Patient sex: F
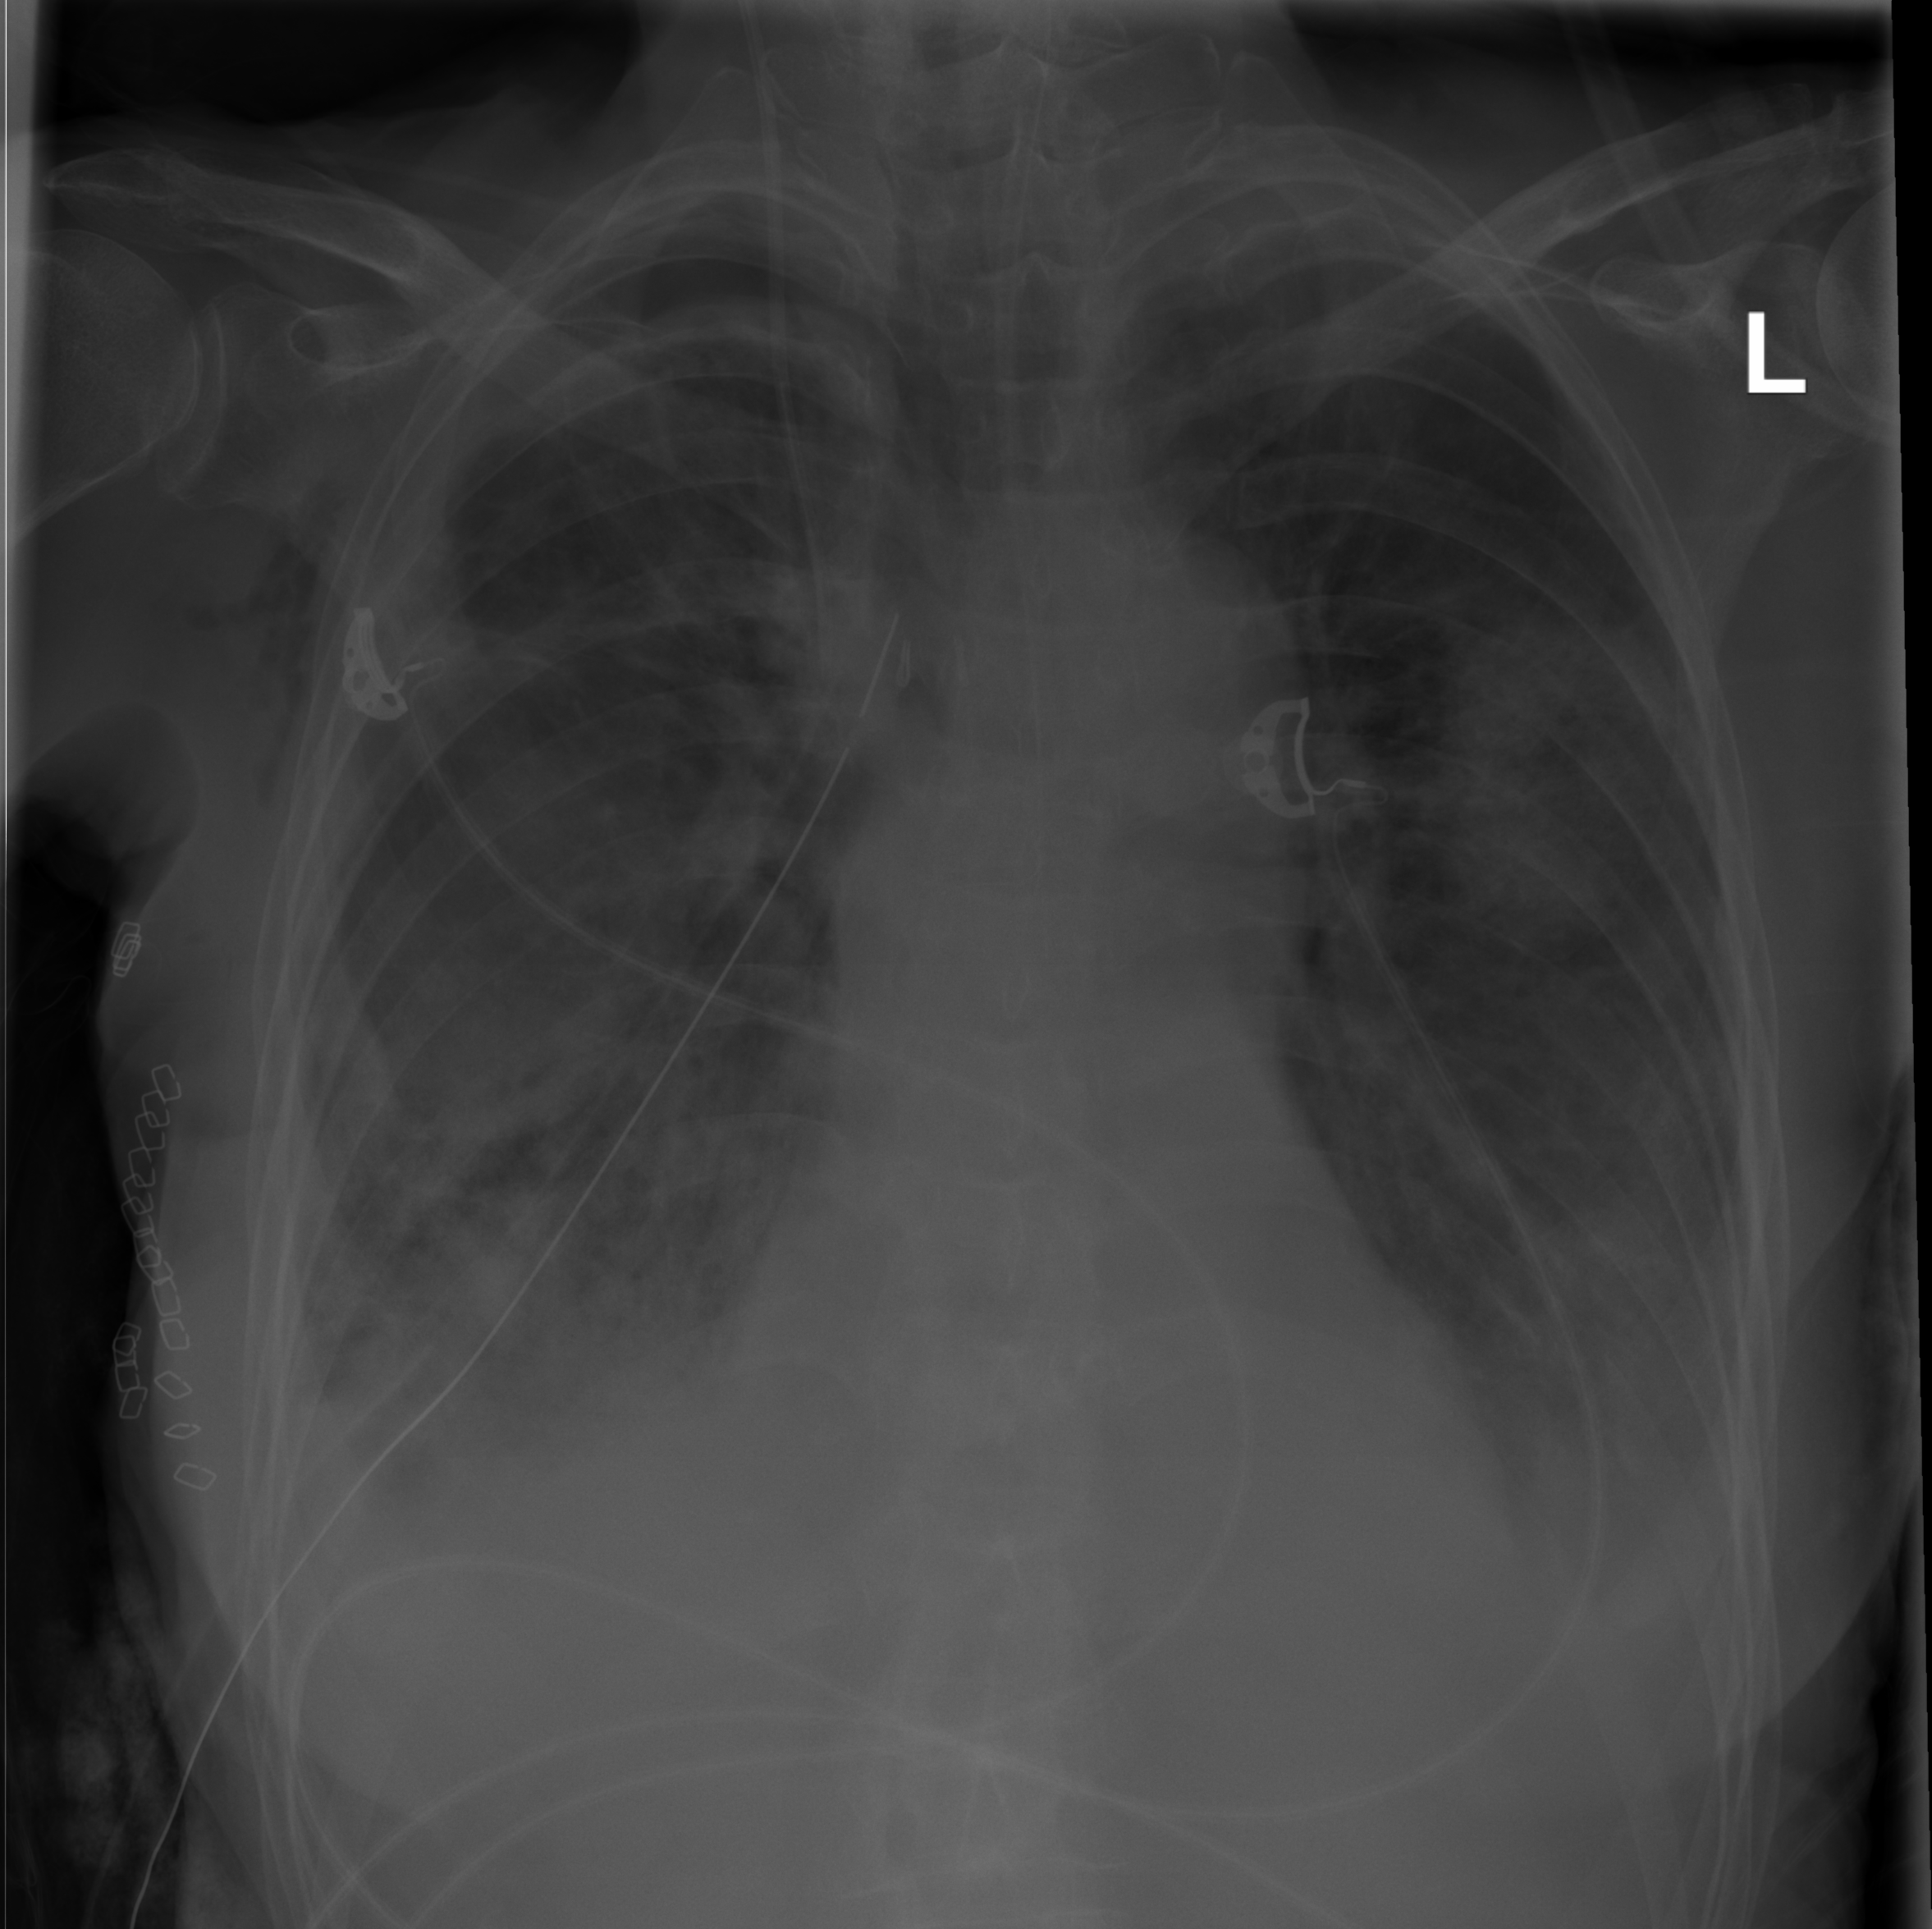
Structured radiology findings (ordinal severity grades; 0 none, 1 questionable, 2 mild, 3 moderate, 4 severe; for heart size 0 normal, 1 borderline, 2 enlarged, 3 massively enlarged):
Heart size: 0
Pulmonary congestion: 2
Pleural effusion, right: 2
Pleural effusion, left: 2
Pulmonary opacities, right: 2
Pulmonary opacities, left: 2
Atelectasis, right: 2
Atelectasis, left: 2